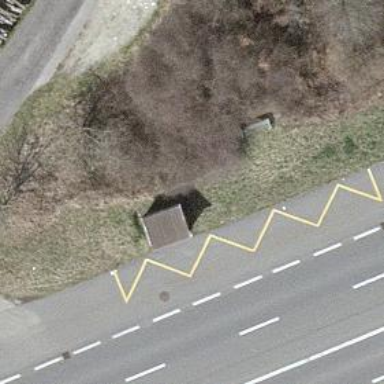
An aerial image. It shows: Bus stop with sheltered platform for public transport.